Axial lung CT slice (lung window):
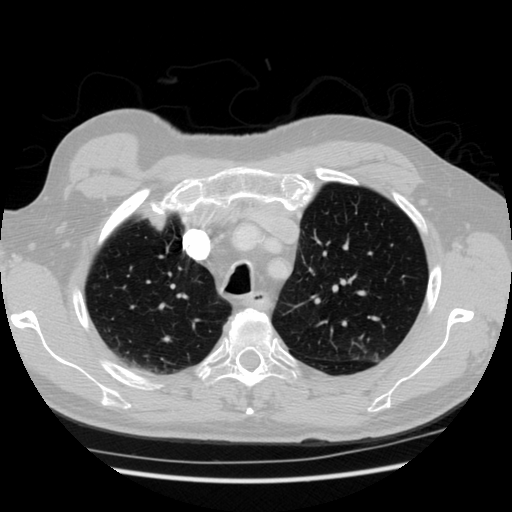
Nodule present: no